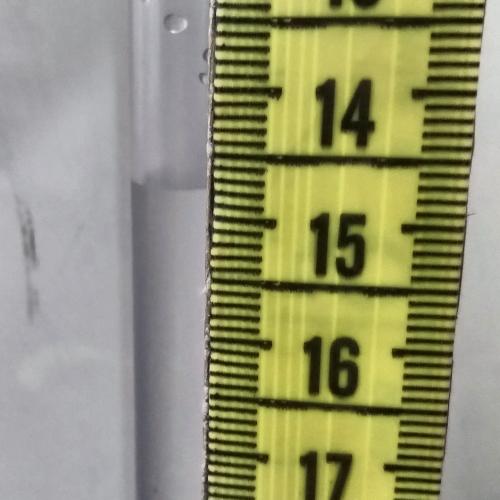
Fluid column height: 14.8 cm